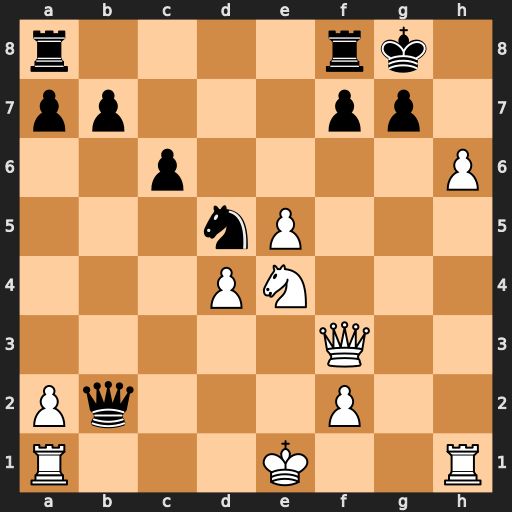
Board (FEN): r4rk1/pp3pp1/2p4P/3nP3/3PN3/5Q2/Pq3P2/R3K2R
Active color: w
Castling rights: KQ
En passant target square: -
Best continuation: Rd1 g6 Nf6+ Kh8 Nxd5